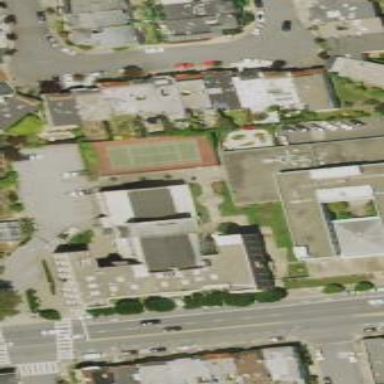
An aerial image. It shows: School building.